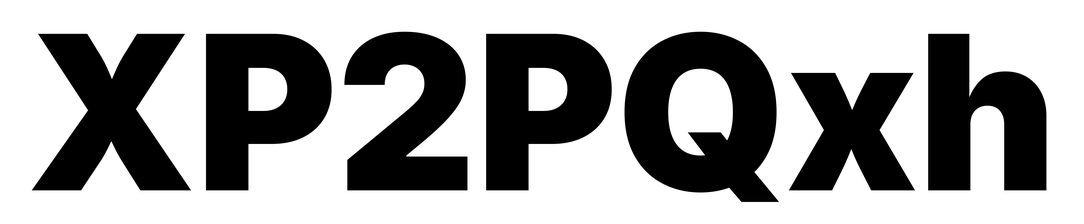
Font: Inter_Black